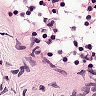
Metastatic tissue present: no